Field crop: maize
Growth stage: 2
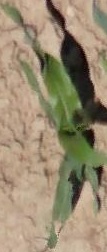
Species: maize